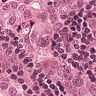
Metastatic tissue present: yes